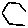
Label: hexagon